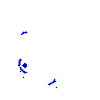
Particle: proton